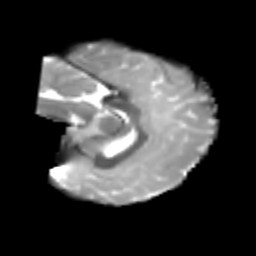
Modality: T2w
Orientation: sagittal
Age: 7
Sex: male
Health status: healthy